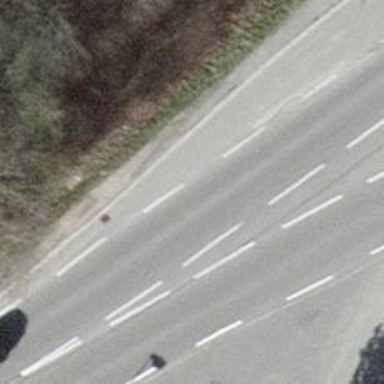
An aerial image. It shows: Asphalt road classified as primary highway.